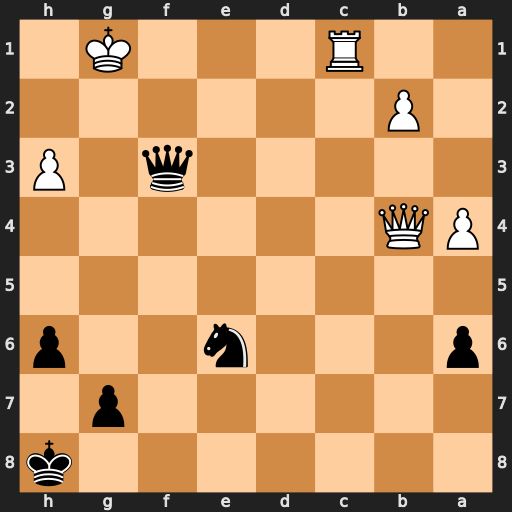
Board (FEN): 7k/6p1/p3n2p/8/PQ6/5q1P/1P6/2R3K1
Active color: b
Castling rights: -
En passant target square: -
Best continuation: Qe3+ Kh2 Qxc1